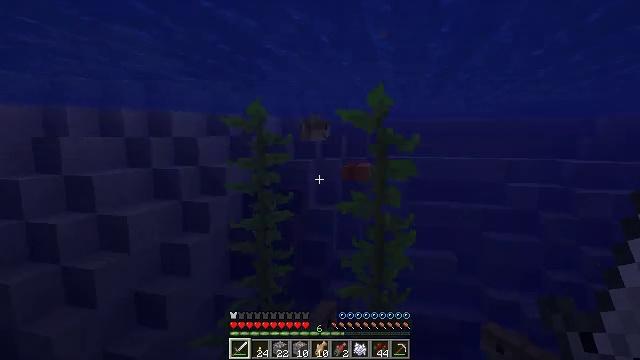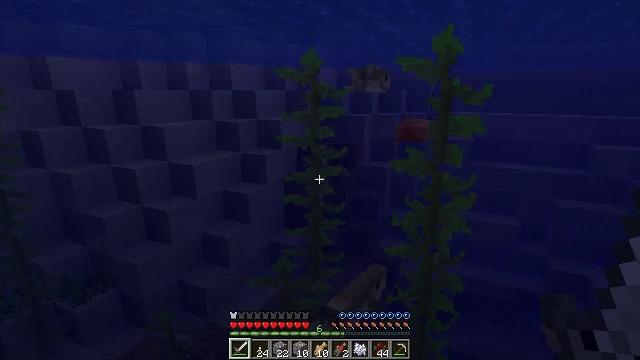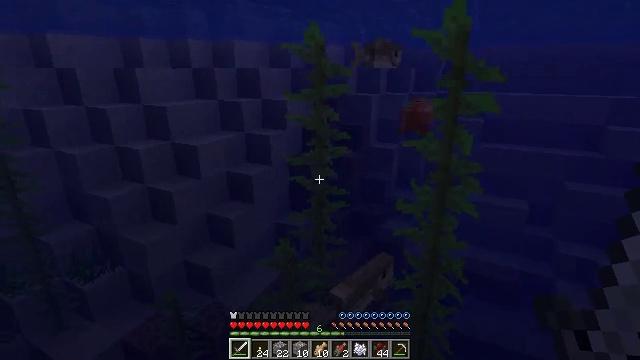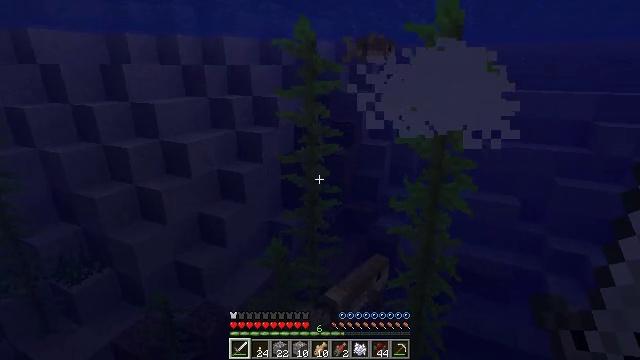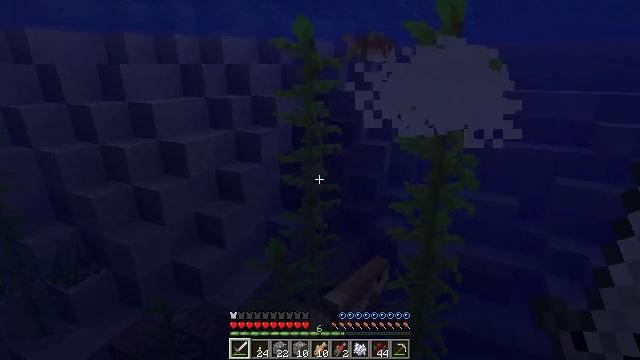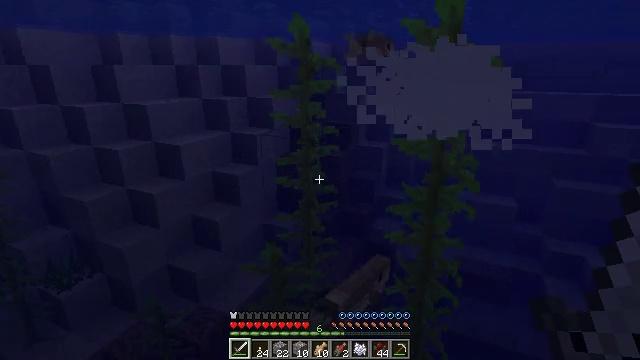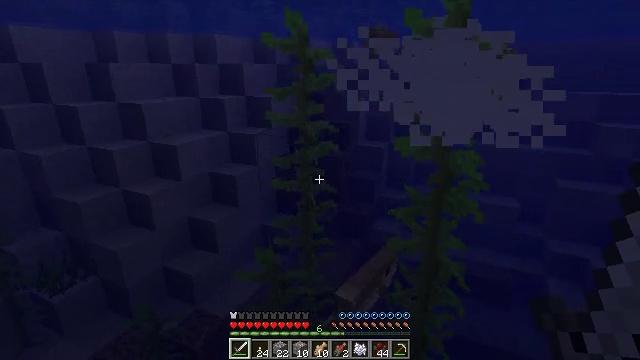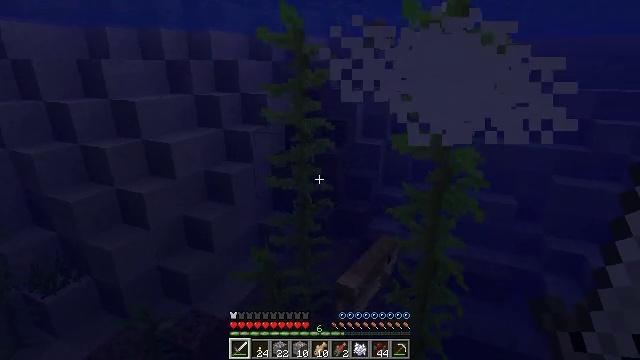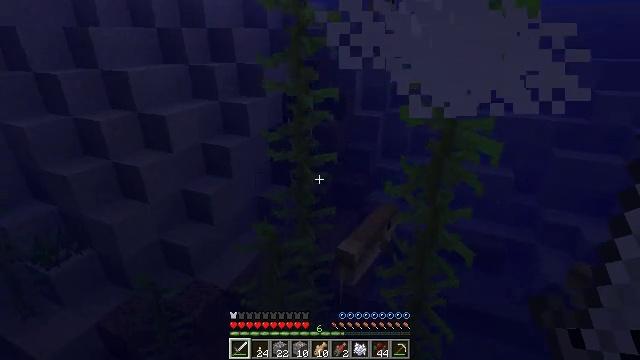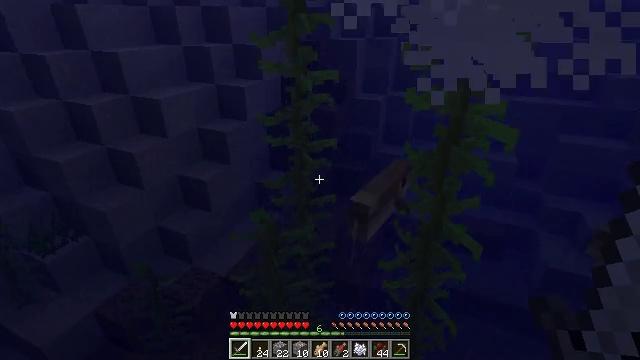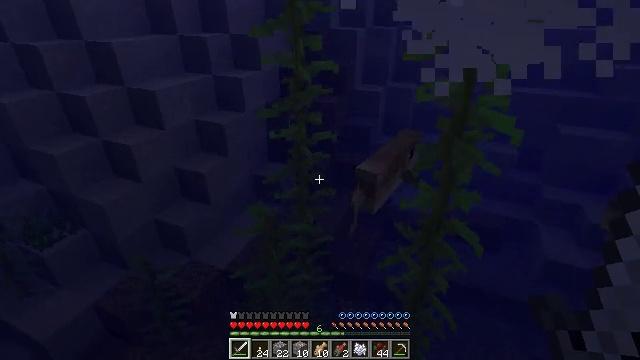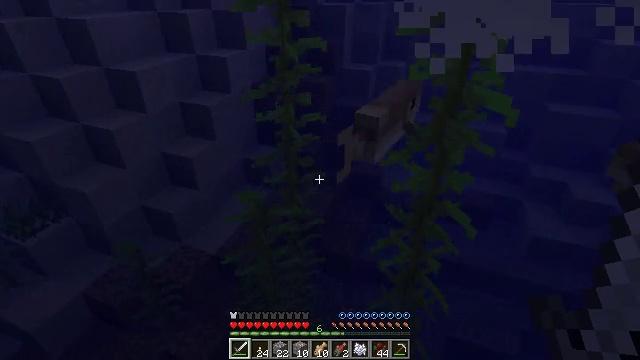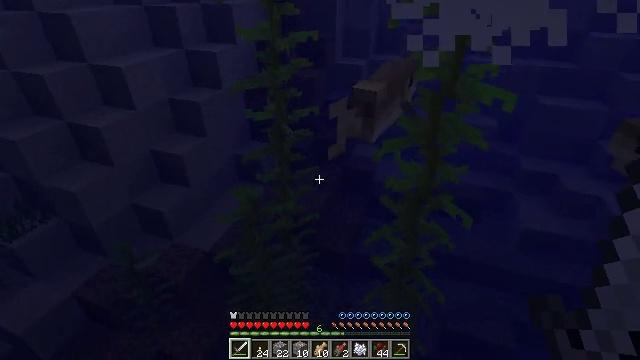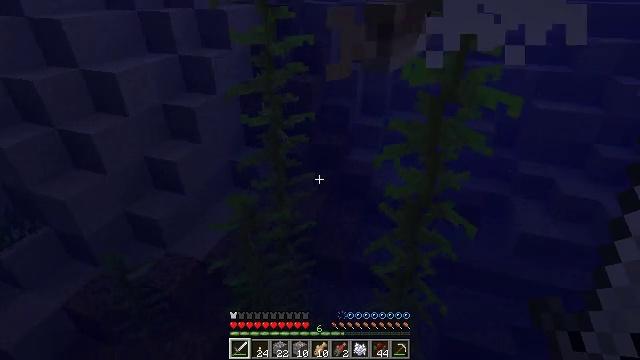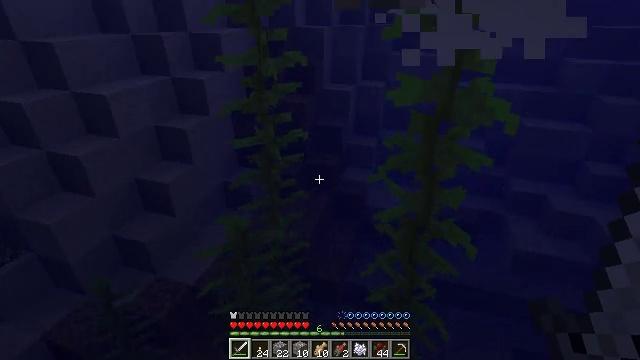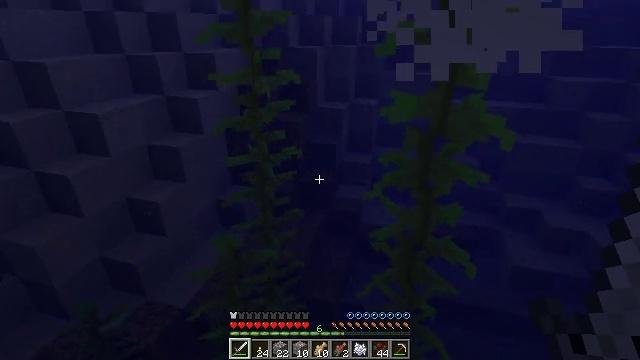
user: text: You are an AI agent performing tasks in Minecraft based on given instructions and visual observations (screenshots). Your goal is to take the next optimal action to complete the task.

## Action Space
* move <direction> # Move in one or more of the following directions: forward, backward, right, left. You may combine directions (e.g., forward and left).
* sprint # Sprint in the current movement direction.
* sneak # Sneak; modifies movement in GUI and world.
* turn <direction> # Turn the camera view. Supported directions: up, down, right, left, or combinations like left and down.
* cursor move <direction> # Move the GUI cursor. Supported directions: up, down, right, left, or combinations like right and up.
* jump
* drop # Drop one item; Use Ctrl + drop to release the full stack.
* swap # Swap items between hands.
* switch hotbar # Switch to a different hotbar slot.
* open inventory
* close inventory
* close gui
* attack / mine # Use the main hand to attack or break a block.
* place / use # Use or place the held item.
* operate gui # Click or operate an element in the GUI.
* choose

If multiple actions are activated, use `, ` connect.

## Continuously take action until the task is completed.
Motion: motion action
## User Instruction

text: Hunt fish.
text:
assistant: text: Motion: move forward, turn left and down
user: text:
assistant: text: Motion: move forward, turn left and down
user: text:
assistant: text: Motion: move forward, turn right
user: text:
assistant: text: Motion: move forward
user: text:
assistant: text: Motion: move forward
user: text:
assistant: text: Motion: move forward
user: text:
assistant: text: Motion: move forward
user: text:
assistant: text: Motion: move forward, turn down
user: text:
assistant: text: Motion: move forward, turn down
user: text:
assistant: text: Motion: move forward, turn down
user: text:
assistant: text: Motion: move forward, turn right and down
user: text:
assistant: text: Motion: turn right
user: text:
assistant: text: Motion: no_op
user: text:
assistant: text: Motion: turn right and up
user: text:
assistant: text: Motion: move forward, turn right and up
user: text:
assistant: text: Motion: move forward, turn right and up
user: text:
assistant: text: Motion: move forward, turn right and up
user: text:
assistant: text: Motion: move forward, turn right and up, jump
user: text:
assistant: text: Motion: move forward, turn right, jump
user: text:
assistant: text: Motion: move forward, jump
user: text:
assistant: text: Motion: move forward, jump
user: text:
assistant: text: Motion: move forward, jump
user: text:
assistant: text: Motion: move forward, jump
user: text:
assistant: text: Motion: move forward, jump
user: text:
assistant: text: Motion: move forward, jump
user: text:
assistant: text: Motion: move forward, jump
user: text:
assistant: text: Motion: move forward, turn right and down, jump
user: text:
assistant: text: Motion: move forward, turn down, jump
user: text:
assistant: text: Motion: move forward, turn down, jump
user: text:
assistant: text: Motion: move forward, turn down, jump